Fundus camera: zeiss
Shooting center: fovea
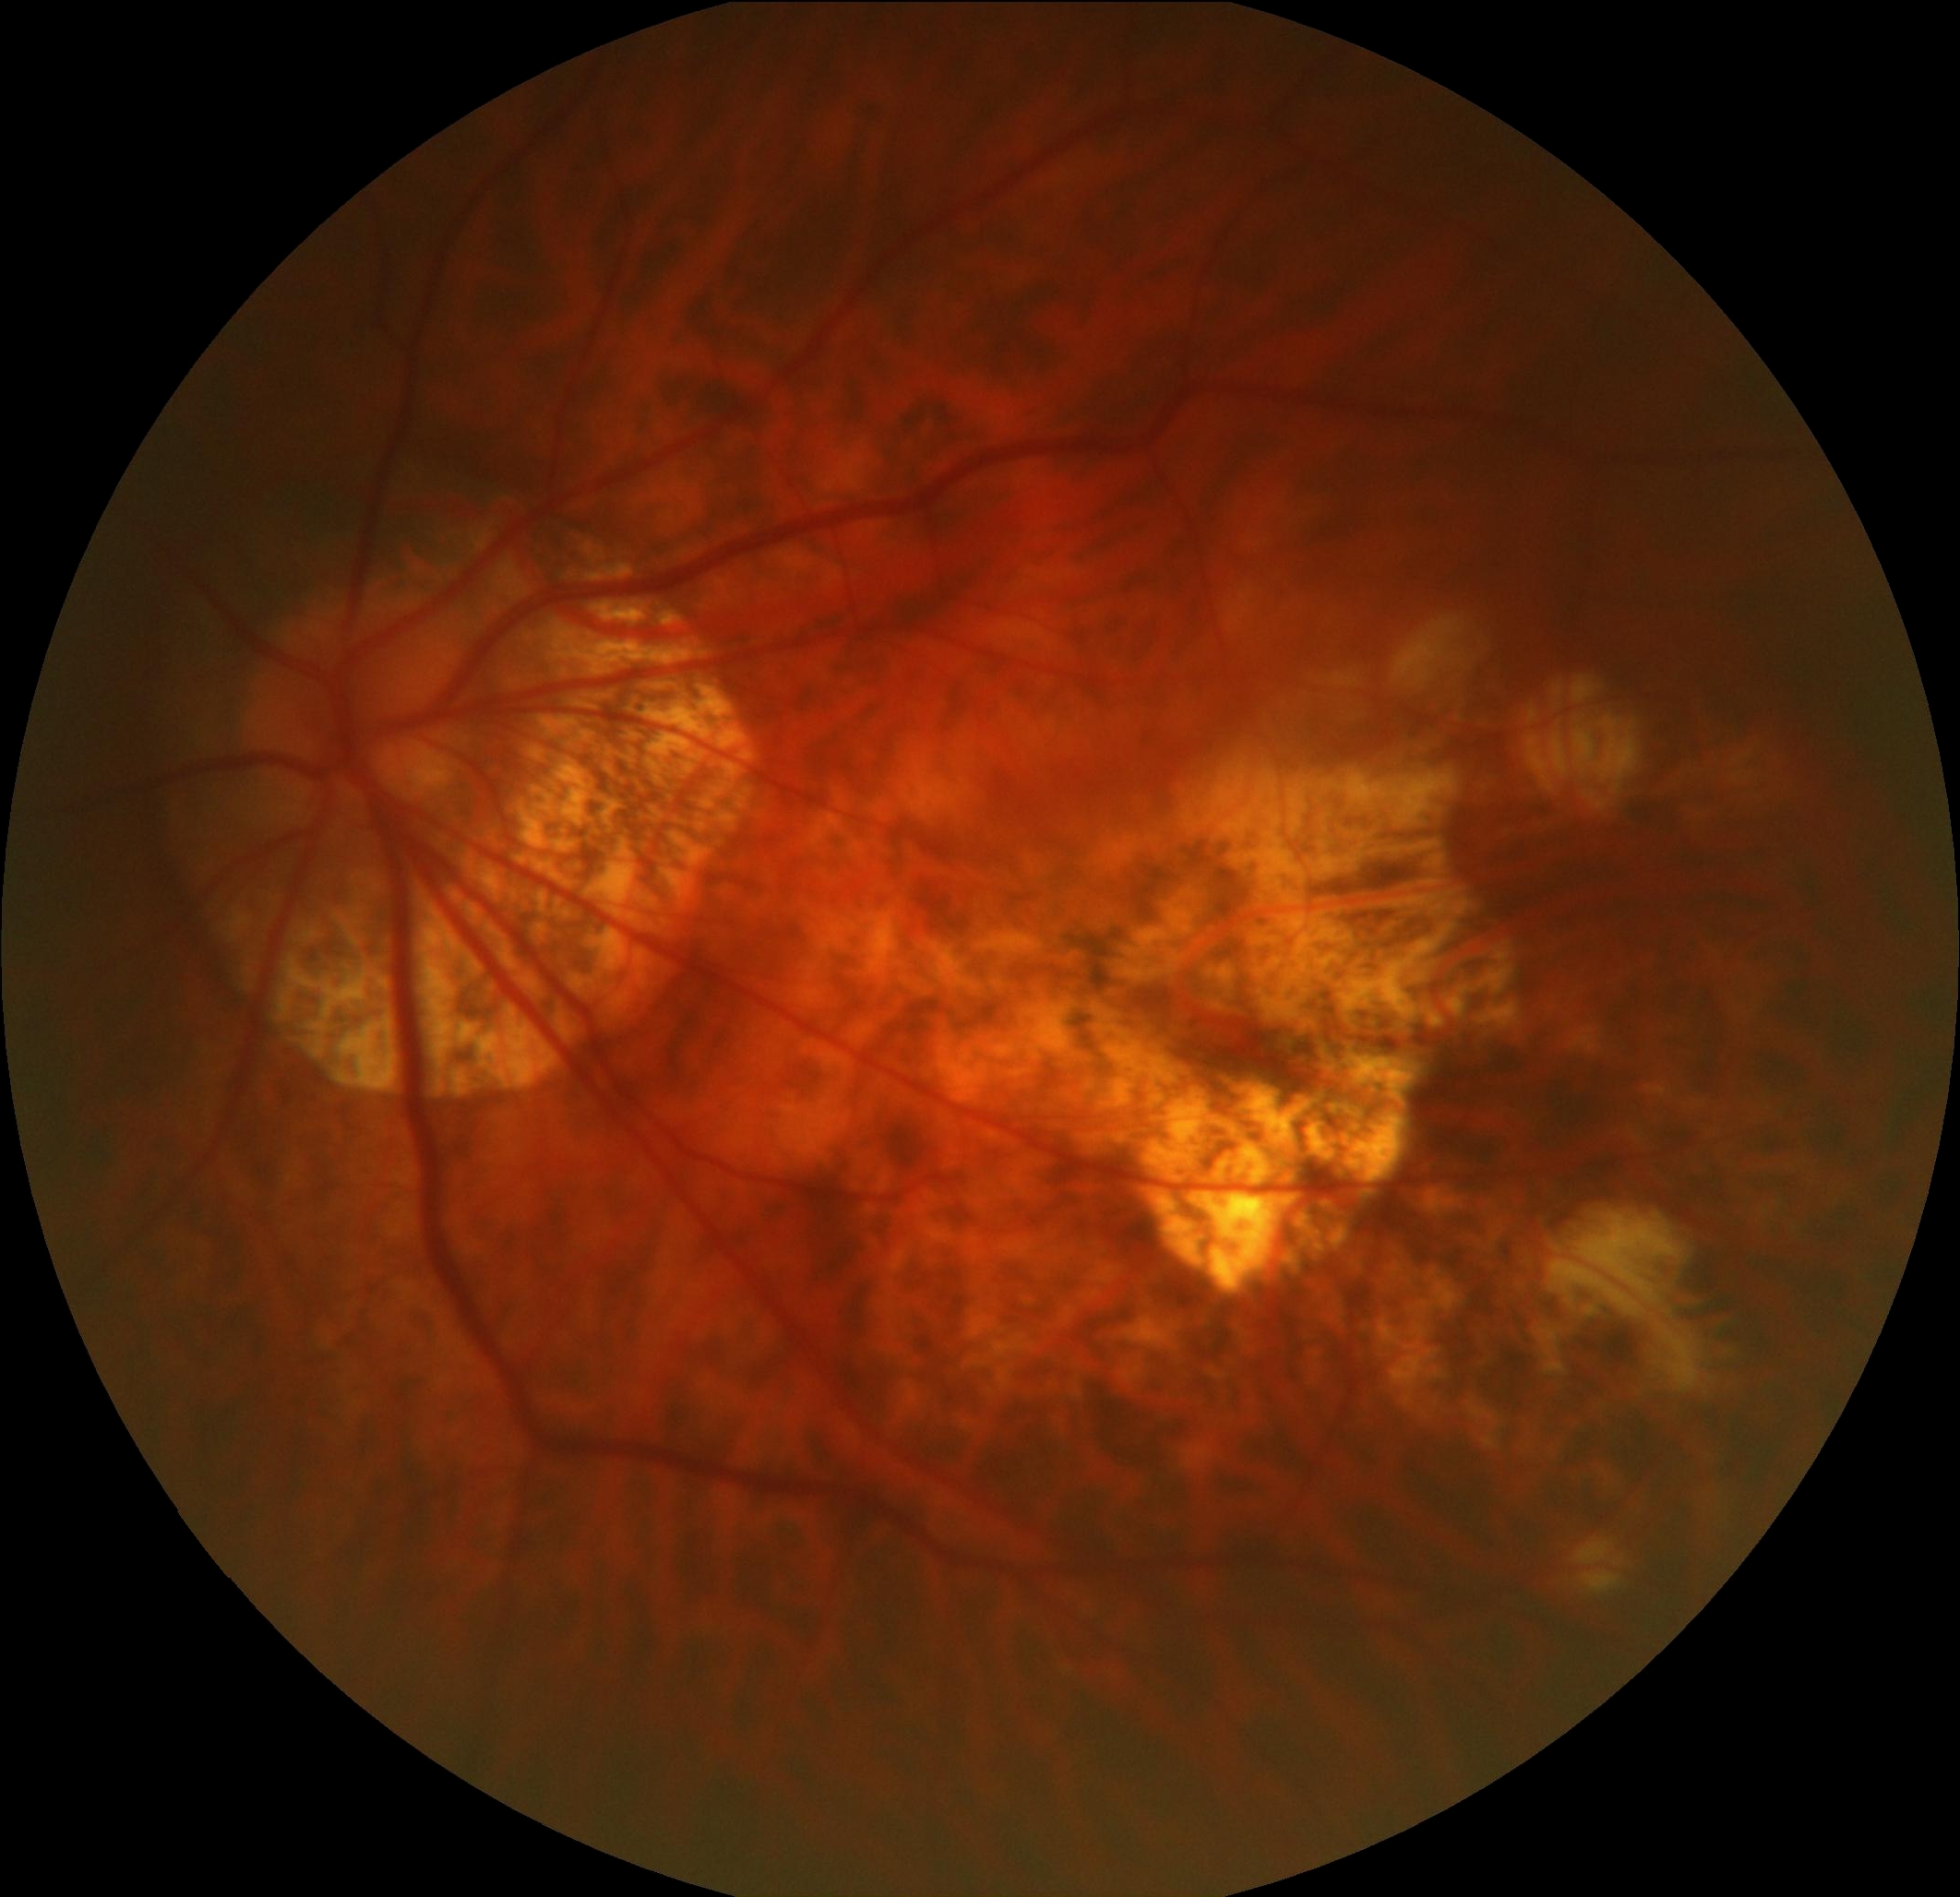
Pathologic myopia: yes
Patchy retinal atrophy: present
Retinal detachment: absent